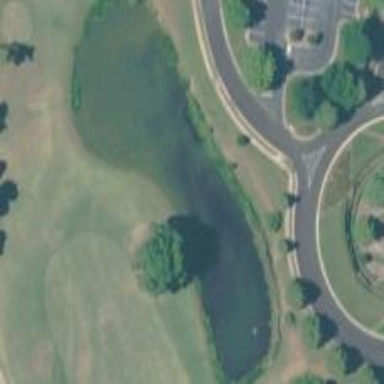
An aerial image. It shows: Water hazard on golf course. The hazard is natural water feature.